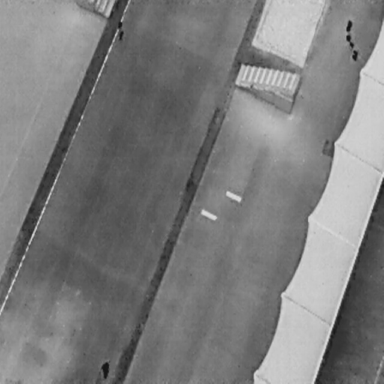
There are two People in the infrared image.